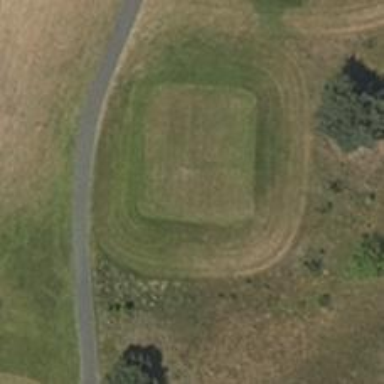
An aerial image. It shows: Golf tee.